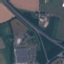
Land use / land cover class: Highway